Question: '''
<h1><%= @item.name %></h1>
<ul>
<li><%= @item.price %> rub.</li>
<li><%= urls_to_images(@item.description) %></li>
<li>Ves: <%= @item.weight %> kg.</li>
</ul>
'''
'''
module ApplicationHelper
def urls_to_images(s)
s.gsub! /\s(http:\/\/.*?)/ , '<img src=""/>'
s.html_safe
end
# def urls_to_links(s)
#
# end
end
'''

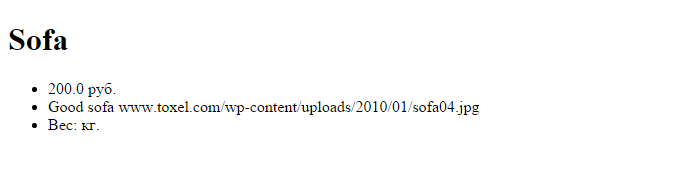
Answer: '''
def urls_to_images(s)
s.gsub! /\s(http:\/\/.*?)(\s|\Z)/ , '<img src=""/>'
s.html_safe
end
'''
**now works **